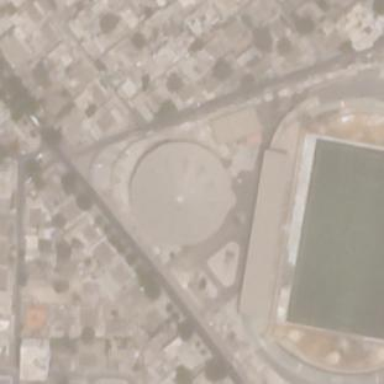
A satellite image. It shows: Basketball stadium building.